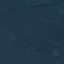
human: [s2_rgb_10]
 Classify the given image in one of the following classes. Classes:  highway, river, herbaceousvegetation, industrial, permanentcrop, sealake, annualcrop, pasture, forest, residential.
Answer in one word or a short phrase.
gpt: Forest